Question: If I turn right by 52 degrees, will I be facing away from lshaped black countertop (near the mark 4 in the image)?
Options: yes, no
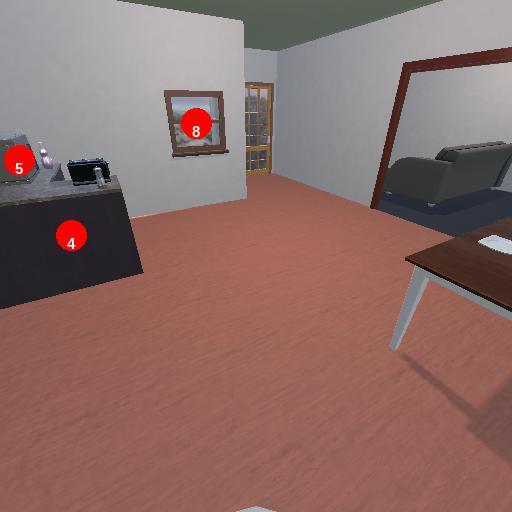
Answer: yes